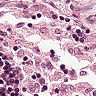
Metastatic tissue present: no